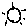
Label: sun